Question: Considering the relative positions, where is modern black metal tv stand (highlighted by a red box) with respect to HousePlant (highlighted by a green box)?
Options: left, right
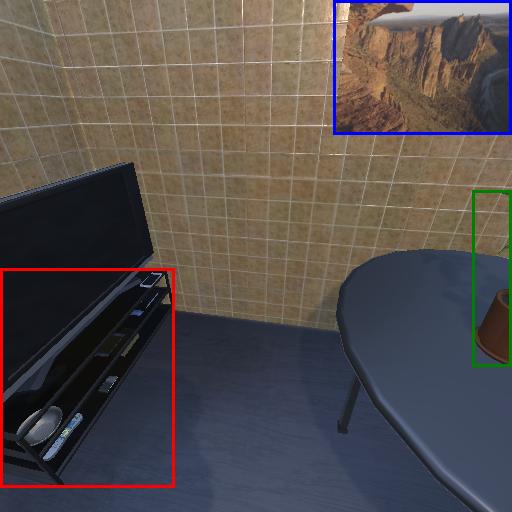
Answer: left